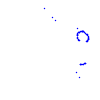
Particle: proton